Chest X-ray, AP view. Patient: 52 years old, sex M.
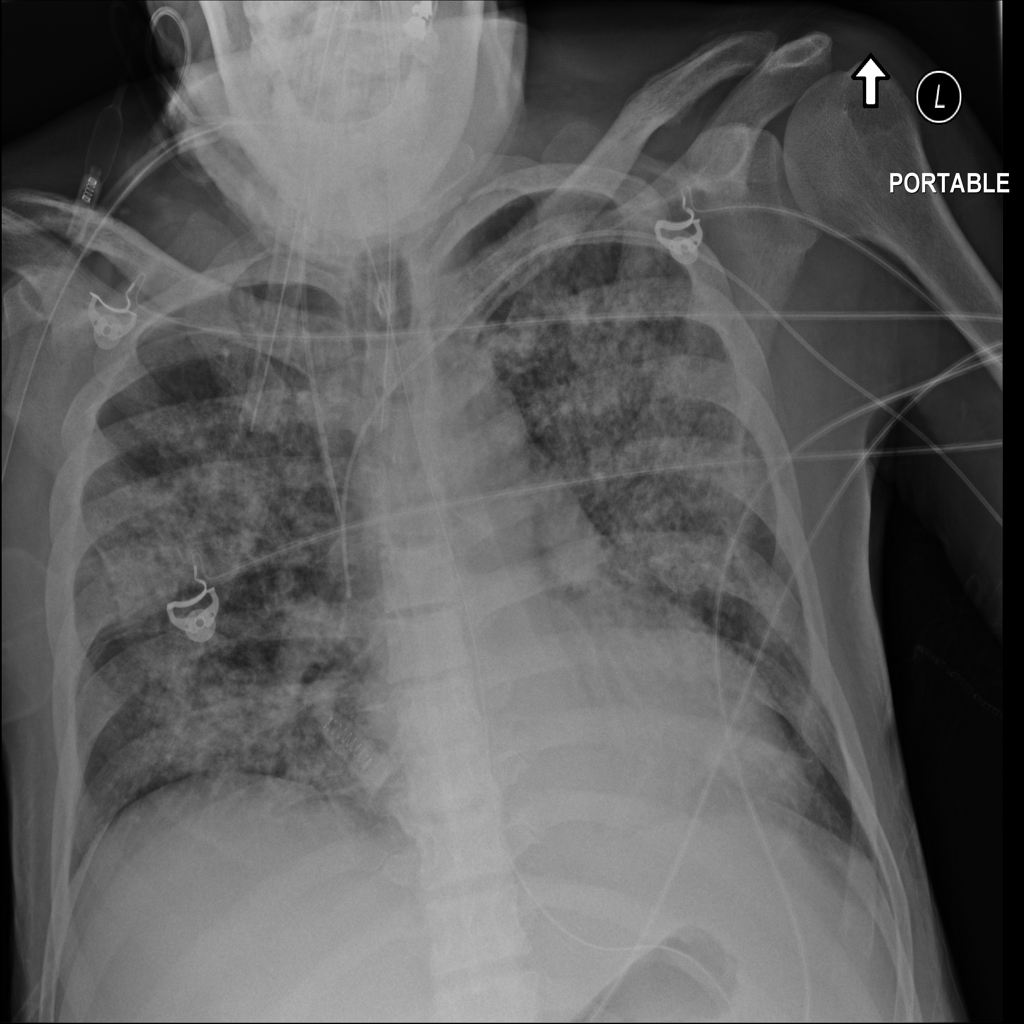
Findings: Consolidation